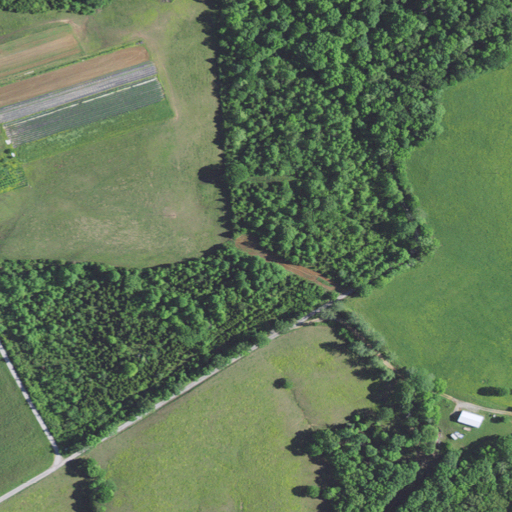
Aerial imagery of ridge(s) in Kentucky named Northern Ridge containing pasture, deciduous forest, mixed forest, and open development